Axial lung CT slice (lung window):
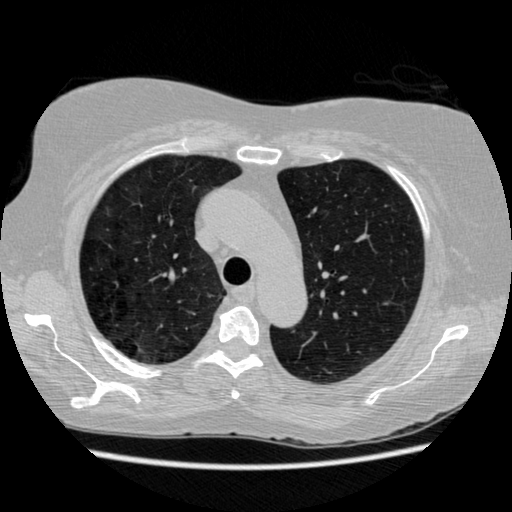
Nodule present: no